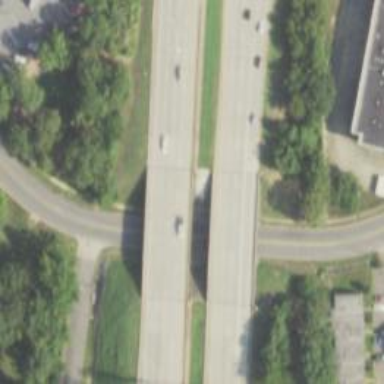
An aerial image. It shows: Beam-structured bridge on motorway.